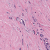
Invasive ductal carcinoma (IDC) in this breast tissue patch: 1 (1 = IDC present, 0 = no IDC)